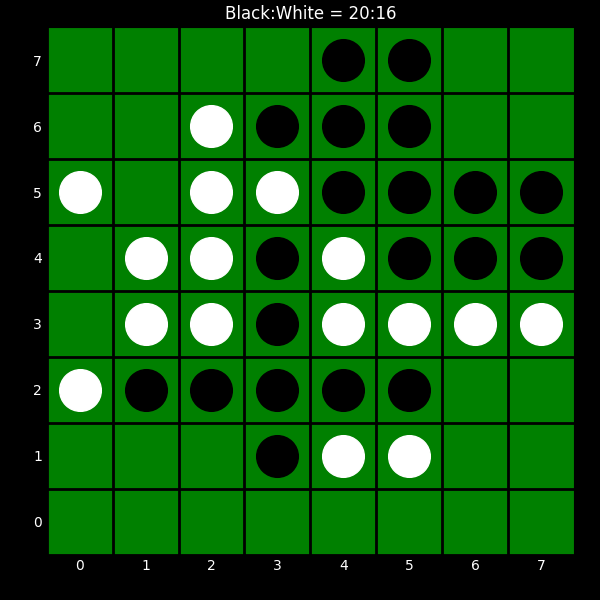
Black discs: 20
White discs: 16